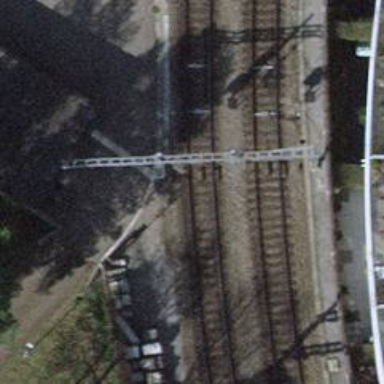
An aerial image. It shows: Single railway track with electrification through contact line.